Platform: macOS
Application: Arc Browser
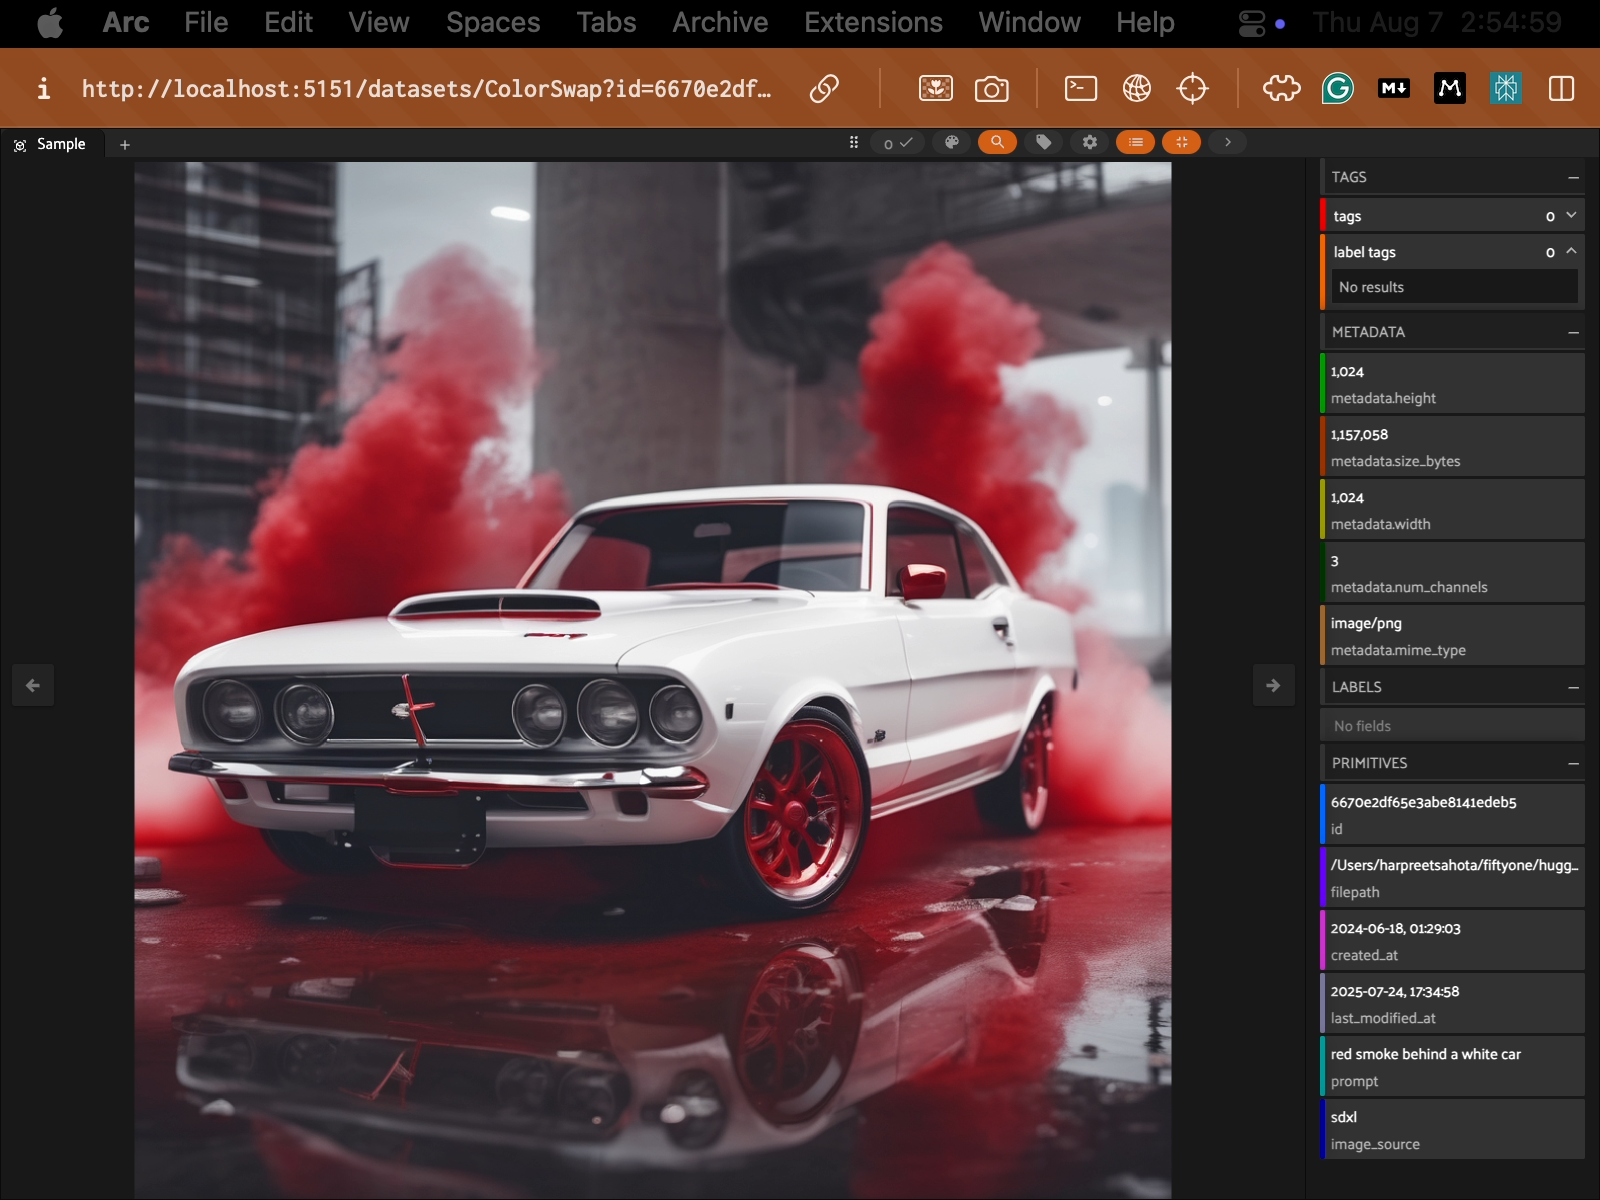
task_description: Navigate to the next sample
action_type: click
element_info: Icon
steps_since_start: 1